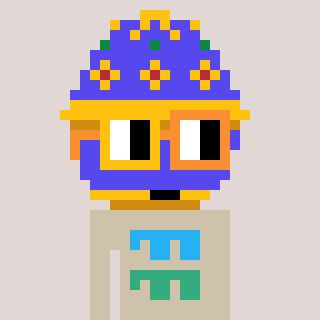
a pixel art character with square yellow and orange glasses, a faberge-shaped head and a bege-colored body on a warm background